Aerial crown-view tile of a tropical tree (Barro Colorado Island, Panama), acquired 20250818:
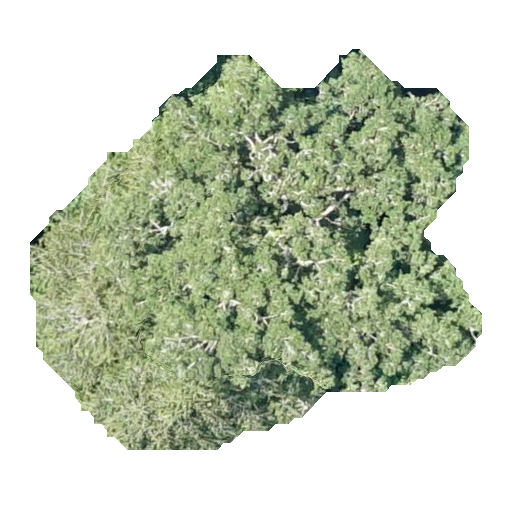
Species: Brosimum alicastrum
GBIF accepted scientific name: Brosimum alicastrum
Crown area: 183.772 m²